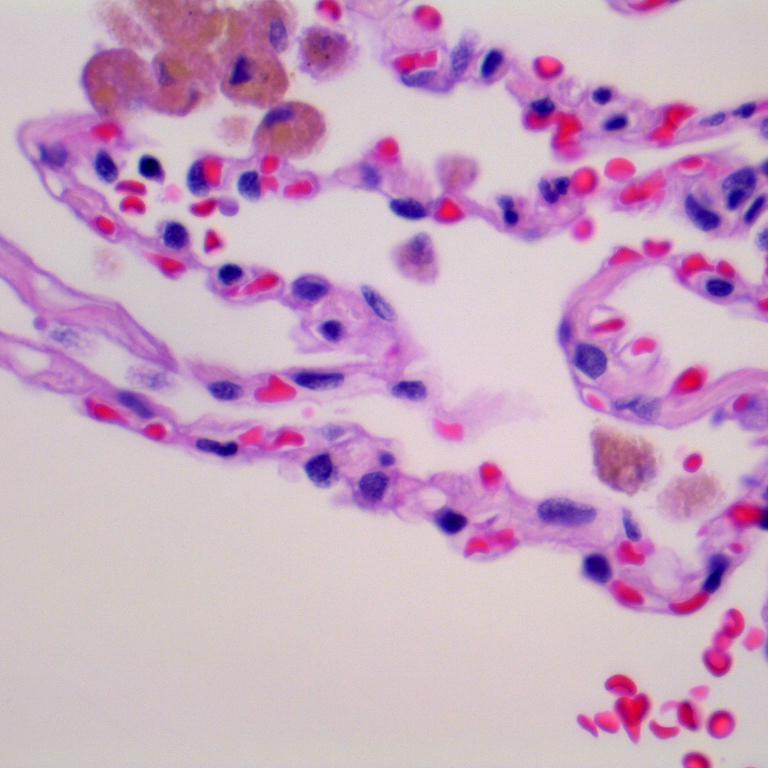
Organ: lung
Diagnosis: benign